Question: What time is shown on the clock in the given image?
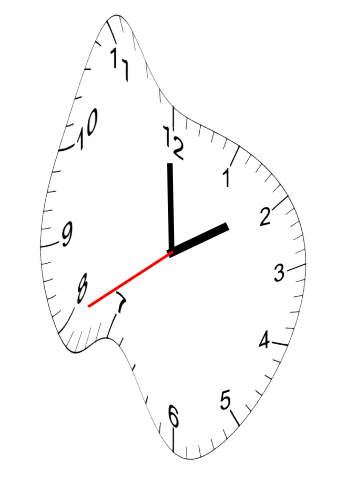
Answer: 01:59:40